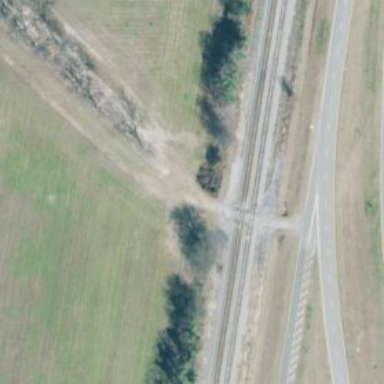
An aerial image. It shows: Railway level crossing.